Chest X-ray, AP view. Patient: 42 years old, sex M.
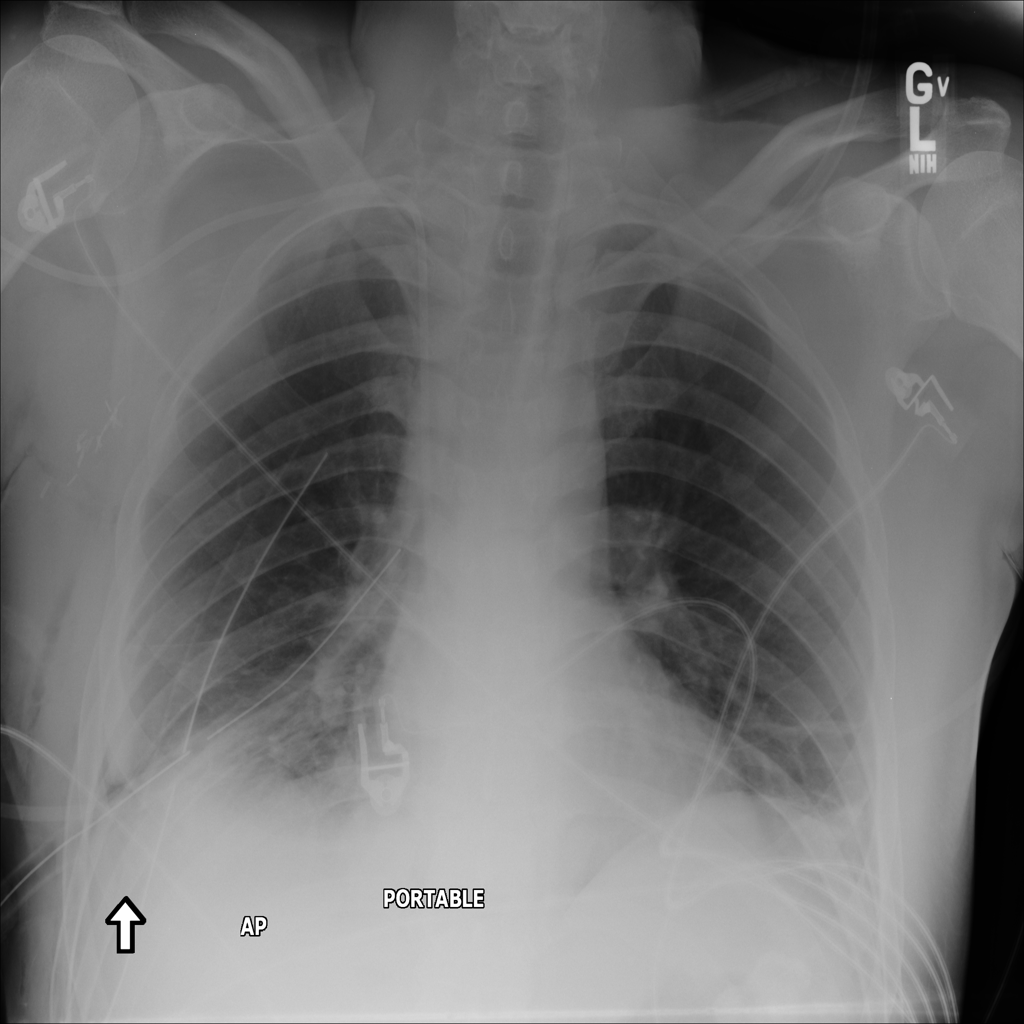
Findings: Atelectasis